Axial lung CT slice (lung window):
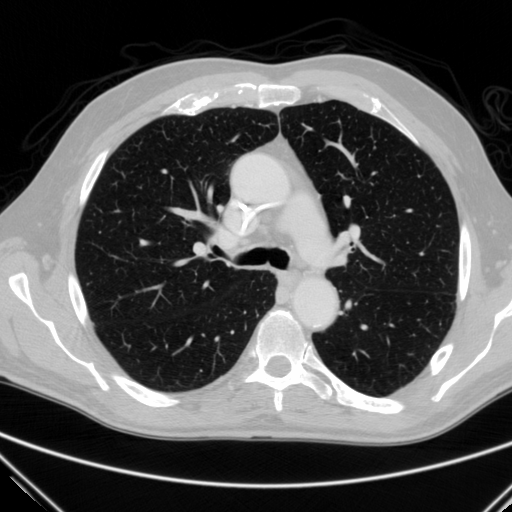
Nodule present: no